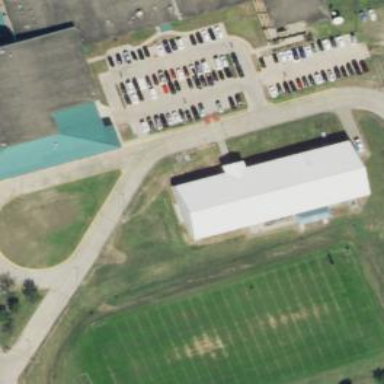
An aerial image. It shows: School building with gabled metal roof.